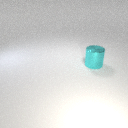
large cyan metal cylinder